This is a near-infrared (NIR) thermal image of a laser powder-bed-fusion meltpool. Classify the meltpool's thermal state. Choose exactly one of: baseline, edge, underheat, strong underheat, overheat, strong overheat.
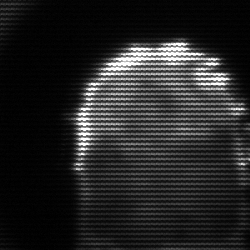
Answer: baseline